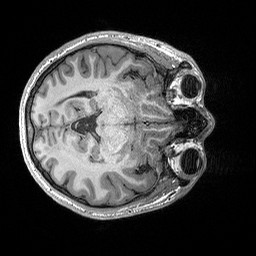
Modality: T1w
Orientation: axial
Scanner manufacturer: siemens
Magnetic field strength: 3 T
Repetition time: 2.3 s
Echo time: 0.00298 s